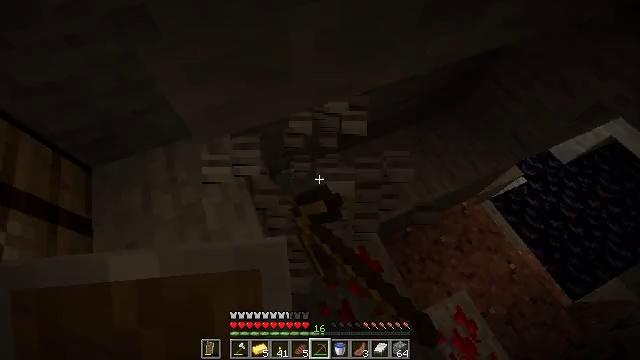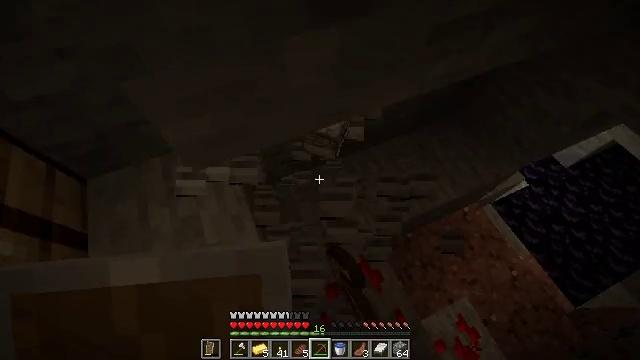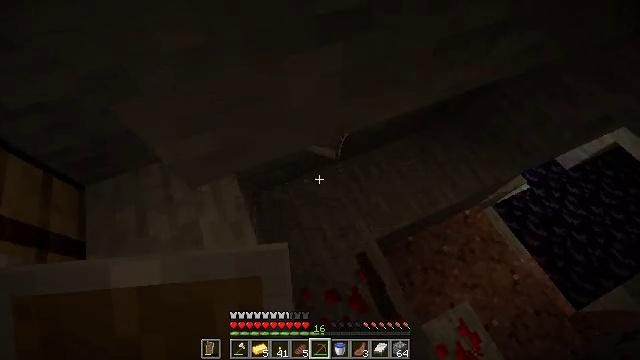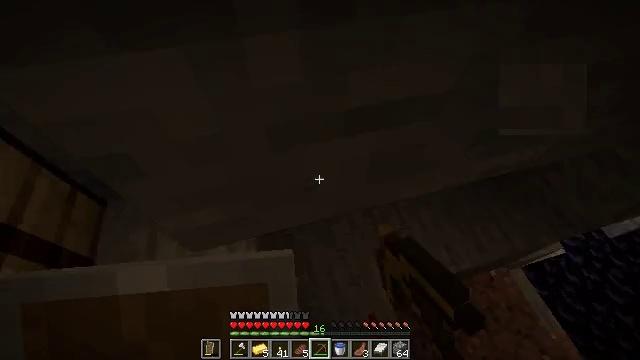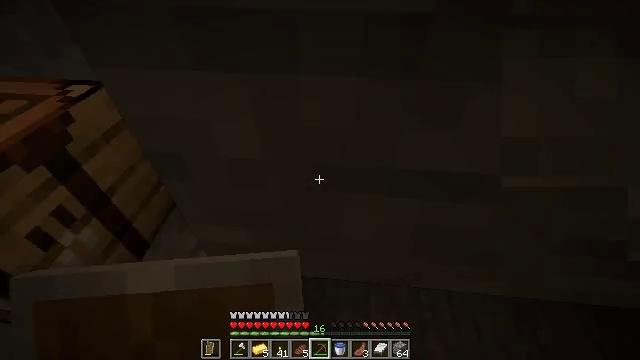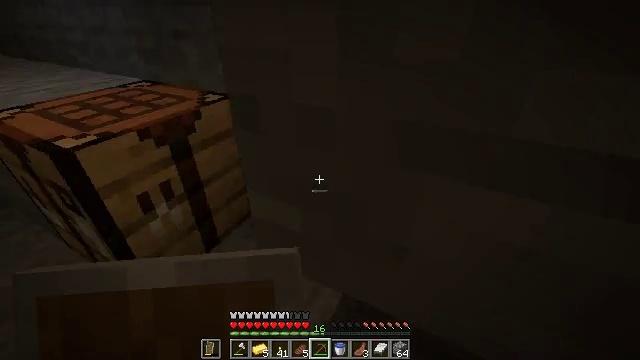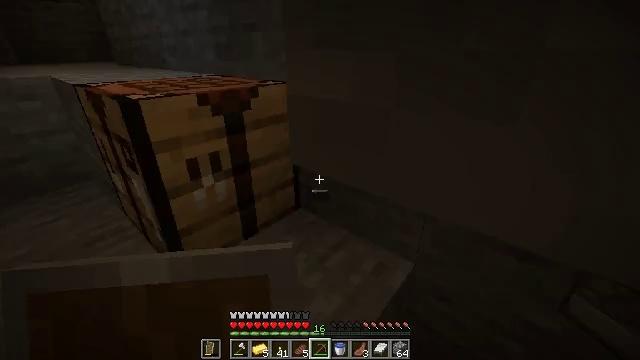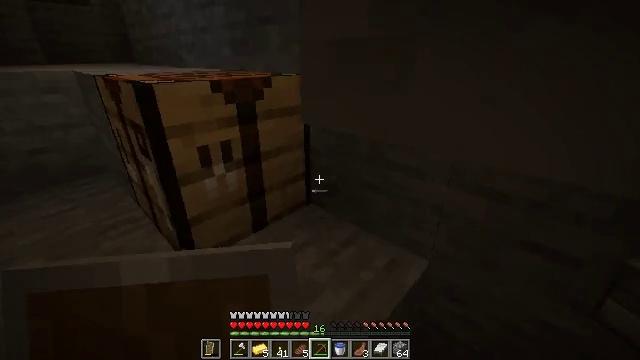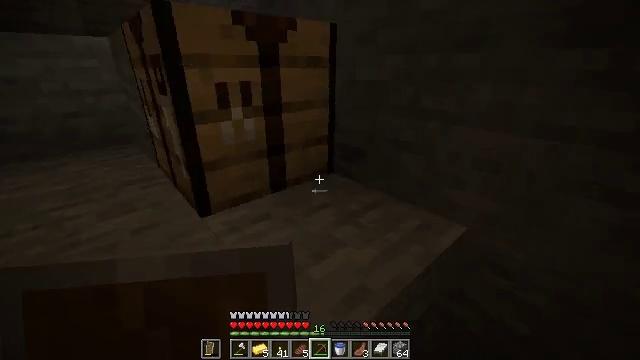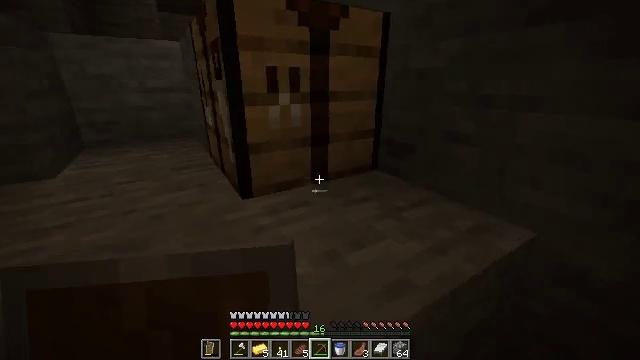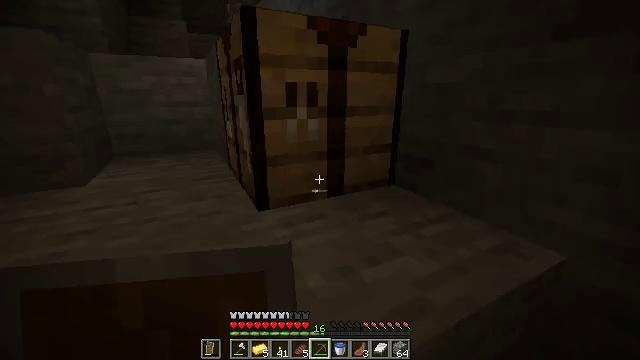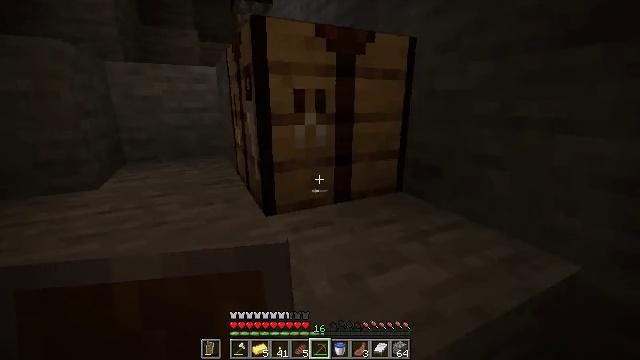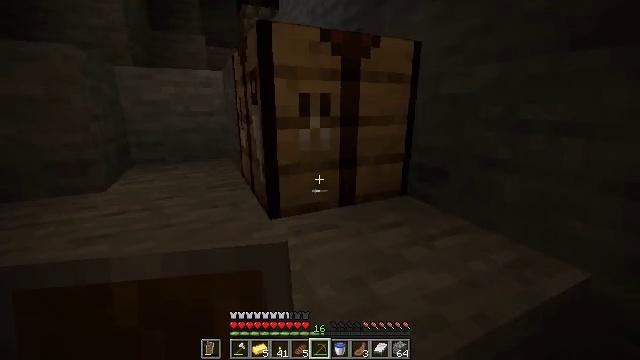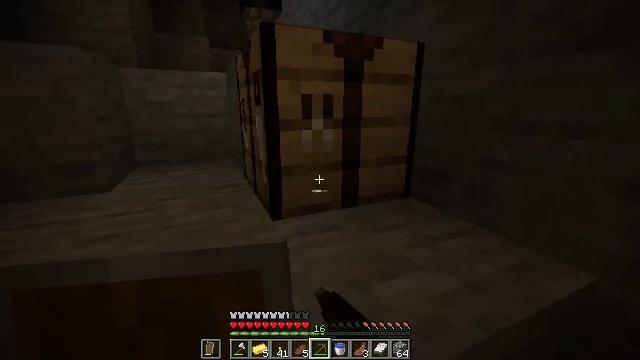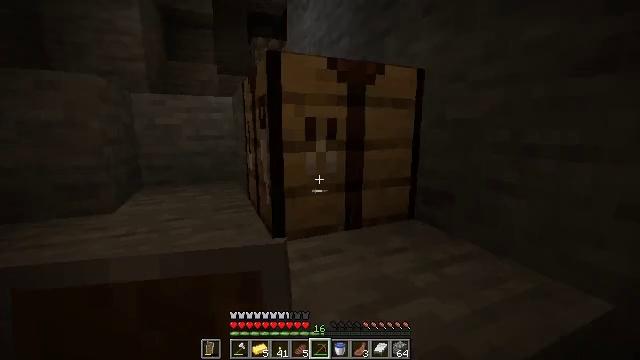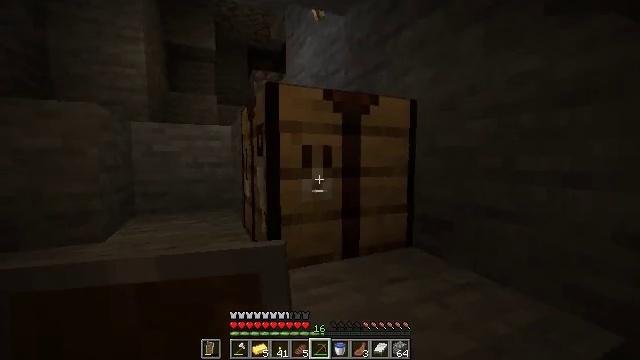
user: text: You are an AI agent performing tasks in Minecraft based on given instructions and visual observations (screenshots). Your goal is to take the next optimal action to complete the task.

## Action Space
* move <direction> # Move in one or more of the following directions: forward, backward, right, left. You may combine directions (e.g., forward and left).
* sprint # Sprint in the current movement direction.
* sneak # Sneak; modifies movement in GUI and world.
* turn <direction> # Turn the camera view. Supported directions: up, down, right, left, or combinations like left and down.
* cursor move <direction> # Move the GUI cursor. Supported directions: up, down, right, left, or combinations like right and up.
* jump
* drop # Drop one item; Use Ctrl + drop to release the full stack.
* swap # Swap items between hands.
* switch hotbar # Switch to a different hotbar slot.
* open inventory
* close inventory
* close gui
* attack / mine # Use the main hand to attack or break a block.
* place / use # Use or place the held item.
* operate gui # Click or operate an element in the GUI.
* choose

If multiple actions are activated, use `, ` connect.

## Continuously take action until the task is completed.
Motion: motion action
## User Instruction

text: Prepare a golden pickaxe at the crafting table.
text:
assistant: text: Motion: move forward, attack / mine
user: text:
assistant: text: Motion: move forward, attack / mine
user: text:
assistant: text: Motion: move forward, turn left and up, attack / mine
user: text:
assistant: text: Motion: move forward, turn left and up, attack / mine
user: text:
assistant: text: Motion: move forward, turn left and up
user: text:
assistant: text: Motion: turn left and up
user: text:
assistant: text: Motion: turn left and up
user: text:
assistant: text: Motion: turn left and up
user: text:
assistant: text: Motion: turn left and up
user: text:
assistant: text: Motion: turn left and up
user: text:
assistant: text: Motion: turn left and up
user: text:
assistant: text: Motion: turn left, use / place
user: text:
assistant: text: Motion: use / place
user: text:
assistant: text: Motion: turn up
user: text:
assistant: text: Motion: turn up
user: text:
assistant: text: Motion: no_op
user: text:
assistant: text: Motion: open gui
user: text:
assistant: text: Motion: no_op
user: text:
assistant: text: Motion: no_op
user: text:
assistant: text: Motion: cursor move right
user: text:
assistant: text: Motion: no_op
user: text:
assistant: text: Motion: cursor move right
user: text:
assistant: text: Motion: cursor move right
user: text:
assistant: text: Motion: cursor move right
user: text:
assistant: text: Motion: no_op
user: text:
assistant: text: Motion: no_op
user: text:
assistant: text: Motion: cursor move left and down
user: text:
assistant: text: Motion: cursor move down
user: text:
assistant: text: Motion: no_op
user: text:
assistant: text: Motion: no_op